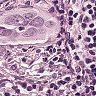
Metastatic tissue present: yes